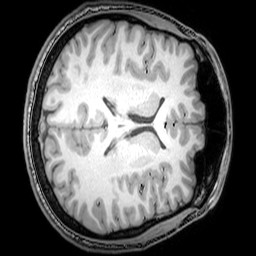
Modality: T1w
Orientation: axial
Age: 23
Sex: male
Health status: healthy
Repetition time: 0.081 s
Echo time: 0.037 s